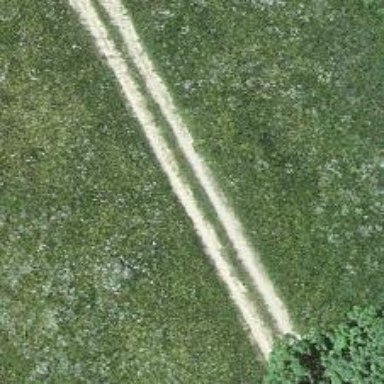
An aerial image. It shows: Track road.